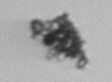
Label: detritus